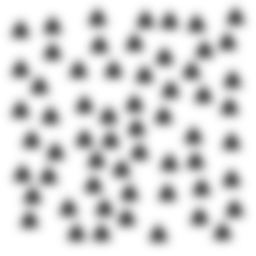
Squares: 0
Triangles: 59
Stars: 0
Total shapes: 59